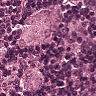
Metastatic tissue present: yes